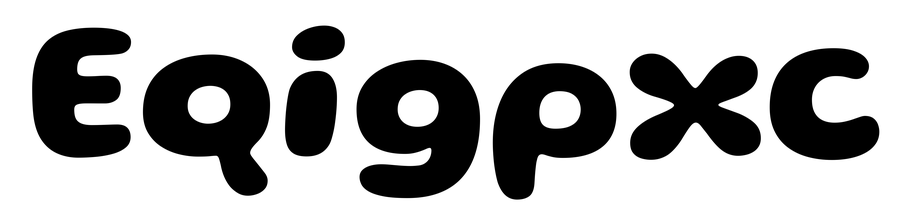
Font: Gluten_Bold